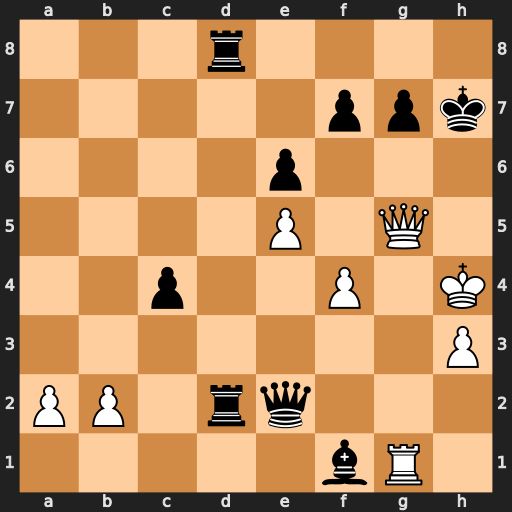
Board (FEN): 3r4/5ppk/4p3/4P1Q1/2p2P1K/7P/PP1rq3/5bR1
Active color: w
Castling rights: -
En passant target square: -
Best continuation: Qxg7#